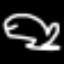
Label: frog